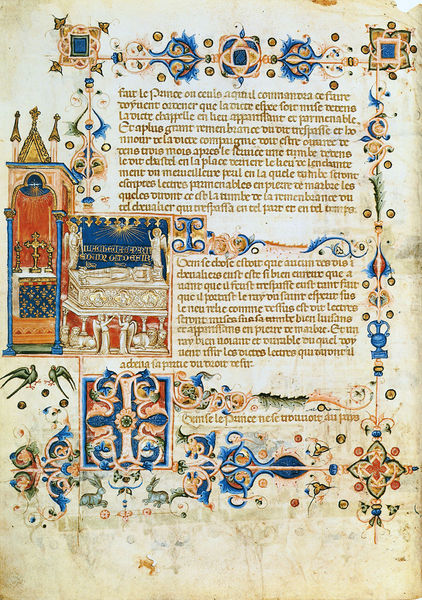
Titel: Die Statuten vom Orden des Heiligen Geistes des Ludwig von Tarent. Paris, Bibliothèque Nationale de France, MS. FR. 4274
Künstler: Christoforo Orimina
Institution: Paris, Bibliothèque Nationale
Schlagwörter: blau, grün, orange, rot, kirche, gold, blatt, turm, schrift, papier, verzierung, buch, kreuz, druck, seite, initiale, altar, kapitell, grab, jesus, kapitel, epitaph, buchmalerei, gramal, grüninitiale